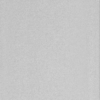
Label: dusty